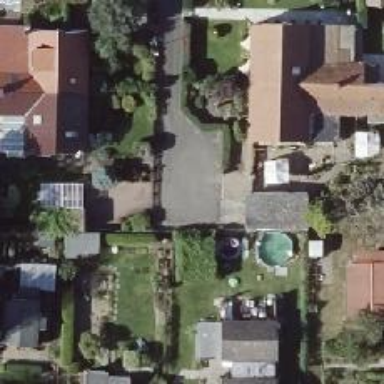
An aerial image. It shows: Asphalt road in residential area.